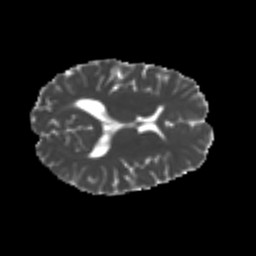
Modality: MD
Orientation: axial
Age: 26
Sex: female
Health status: ill
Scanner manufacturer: siemens
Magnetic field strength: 3 T
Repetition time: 6.5 s
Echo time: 0.062 s